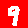
Digit: 9